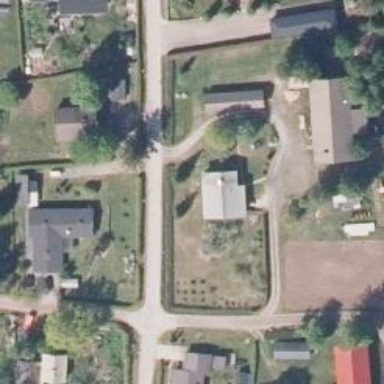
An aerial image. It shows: Asphalt cycleway.